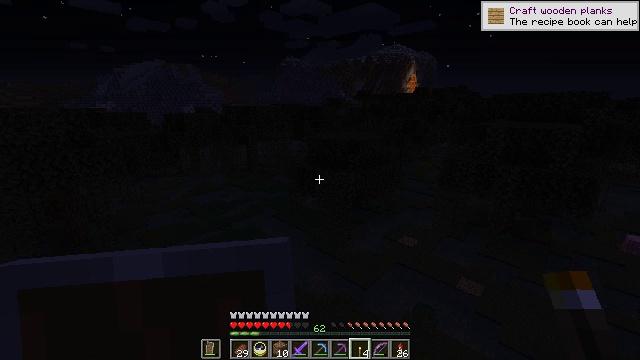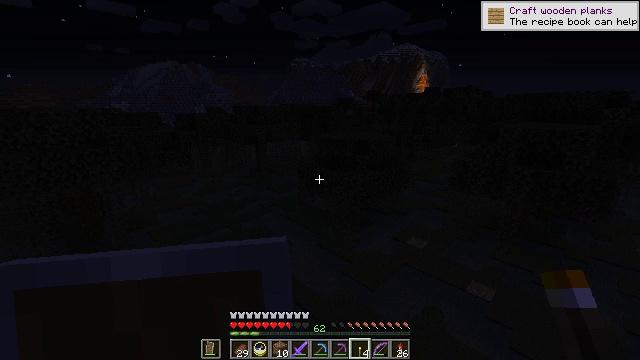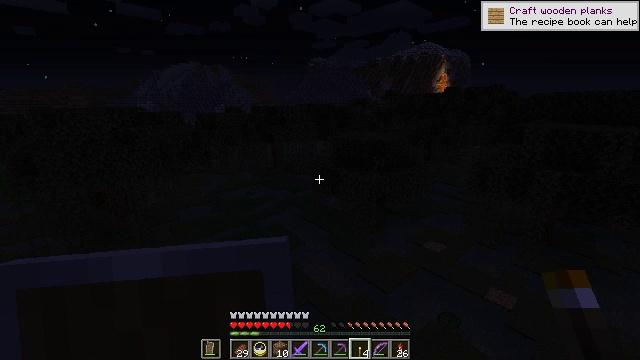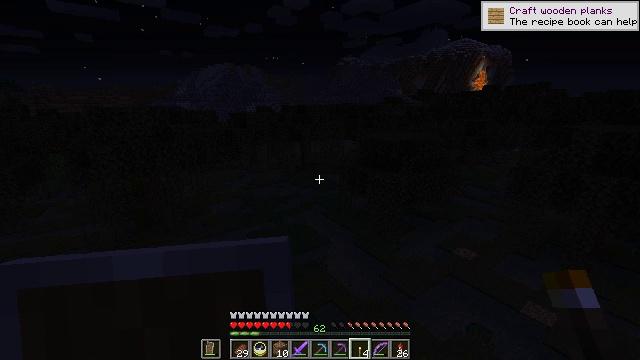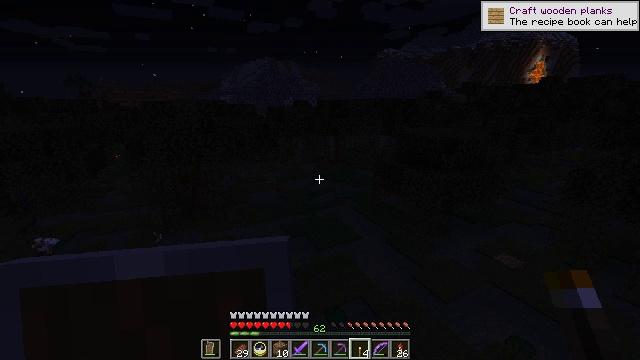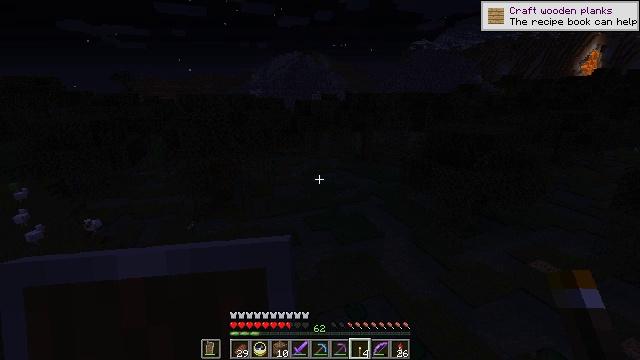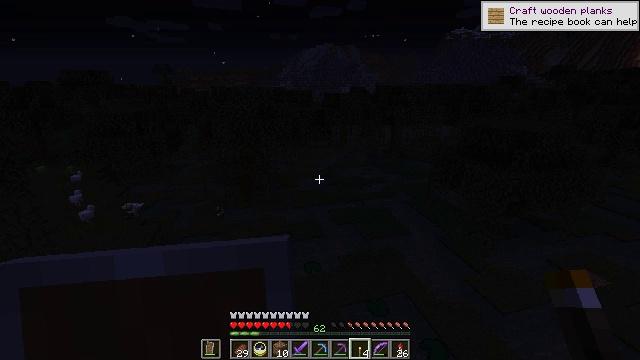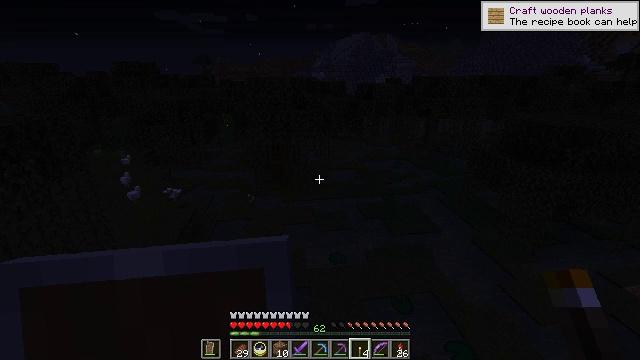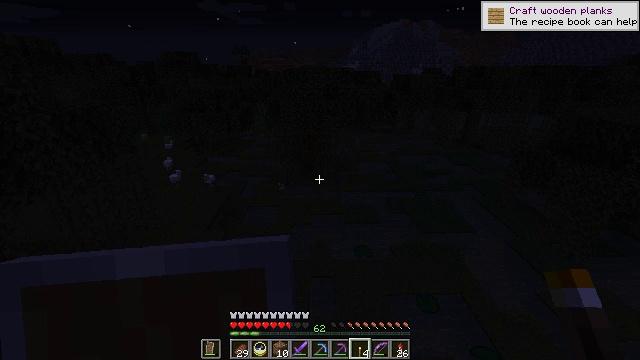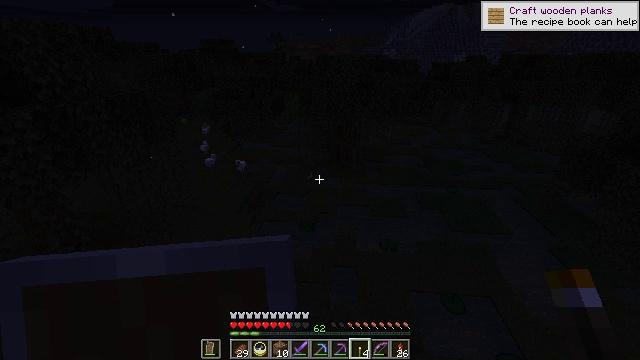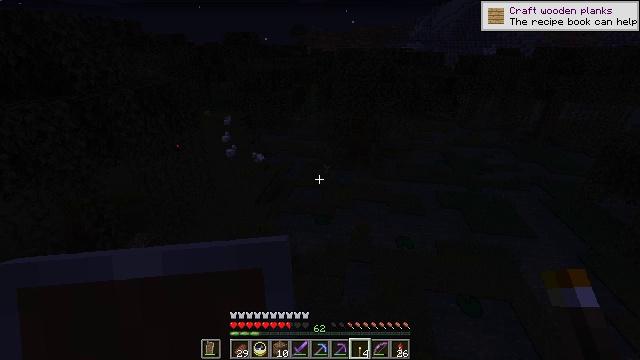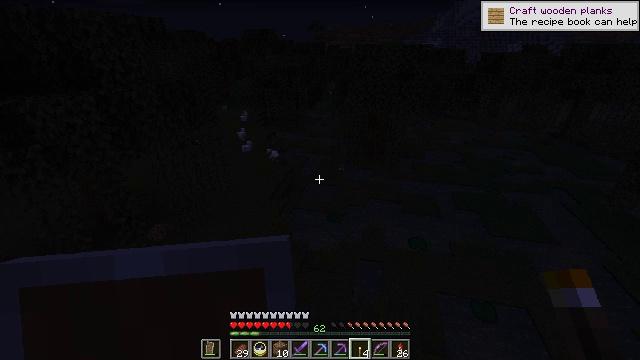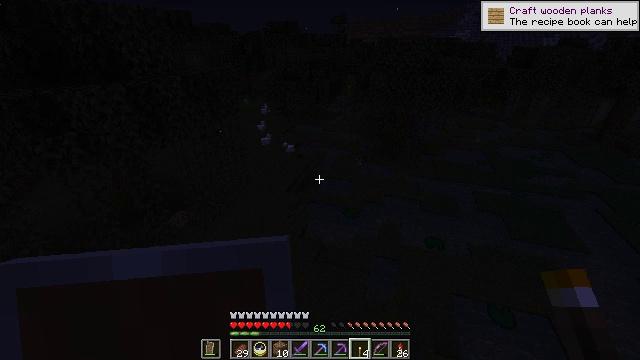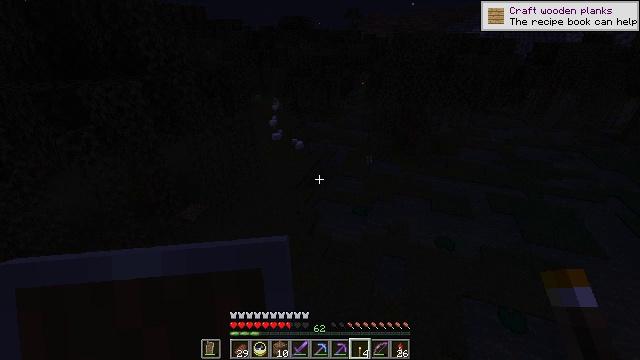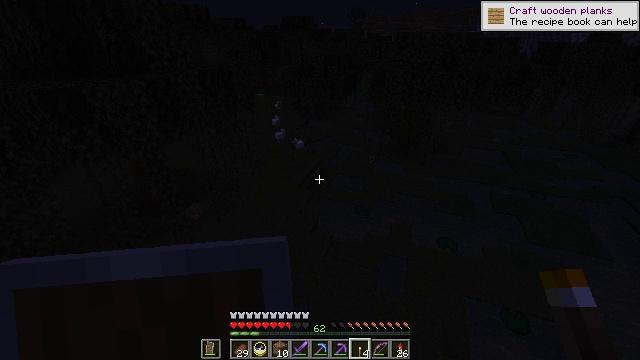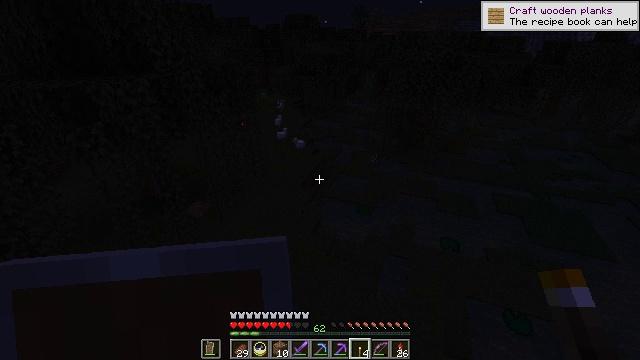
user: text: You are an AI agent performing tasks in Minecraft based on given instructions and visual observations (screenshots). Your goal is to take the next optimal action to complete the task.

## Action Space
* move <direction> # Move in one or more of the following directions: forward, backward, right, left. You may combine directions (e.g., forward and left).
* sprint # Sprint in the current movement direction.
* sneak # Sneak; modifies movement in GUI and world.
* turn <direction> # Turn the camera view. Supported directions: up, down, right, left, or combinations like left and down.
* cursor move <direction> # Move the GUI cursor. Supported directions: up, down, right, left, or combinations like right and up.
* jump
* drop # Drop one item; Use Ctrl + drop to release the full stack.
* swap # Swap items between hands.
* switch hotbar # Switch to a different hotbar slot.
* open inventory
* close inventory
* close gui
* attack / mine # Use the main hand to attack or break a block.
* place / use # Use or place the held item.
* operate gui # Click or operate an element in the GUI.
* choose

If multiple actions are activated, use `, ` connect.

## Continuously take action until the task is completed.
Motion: motion action
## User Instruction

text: Hunt mobs.
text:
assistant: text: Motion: sneak, turn left
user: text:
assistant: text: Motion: sneak, turn left
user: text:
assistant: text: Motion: sneak, turn left
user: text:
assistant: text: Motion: sneak, turn left and down
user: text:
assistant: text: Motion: sneak, turn left and down
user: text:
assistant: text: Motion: sneak, turn left and down
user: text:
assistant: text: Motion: sneak, turn left and down
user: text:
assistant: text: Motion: sneak, turn left and down
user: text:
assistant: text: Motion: sneak, turn left and down
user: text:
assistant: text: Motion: sneak, turn left and down
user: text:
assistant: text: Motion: sneak, turn left
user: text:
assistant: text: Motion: sneak, turn left and down
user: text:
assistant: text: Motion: sneak, turn left
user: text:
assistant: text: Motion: sneak
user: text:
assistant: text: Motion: sneak
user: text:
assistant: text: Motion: sneak
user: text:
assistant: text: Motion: sneak
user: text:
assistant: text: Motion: sneak
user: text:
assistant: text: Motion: sneak
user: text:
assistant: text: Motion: sneak
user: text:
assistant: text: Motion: sneak
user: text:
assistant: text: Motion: sneak
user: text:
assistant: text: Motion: sneak
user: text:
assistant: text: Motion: sneak
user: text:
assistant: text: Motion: sneak
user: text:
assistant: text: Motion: sneak
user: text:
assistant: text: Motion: sneak
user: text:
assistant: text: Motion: sneak
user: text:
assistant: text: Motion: sneak
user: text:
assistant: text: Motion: sneak